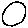
Label: circle